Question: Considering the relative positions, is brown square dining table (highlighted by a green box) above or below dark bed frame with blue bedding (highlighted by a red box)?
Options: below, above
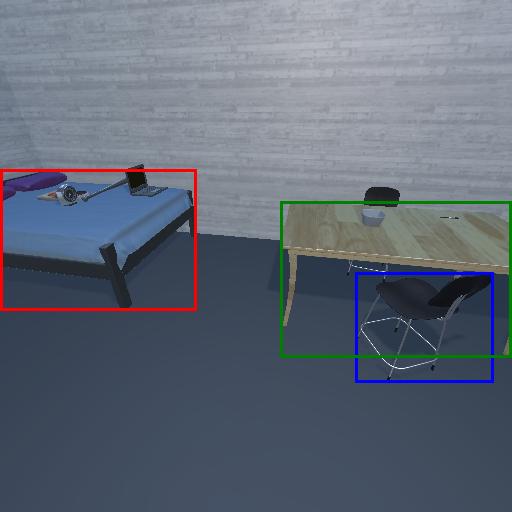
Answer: below